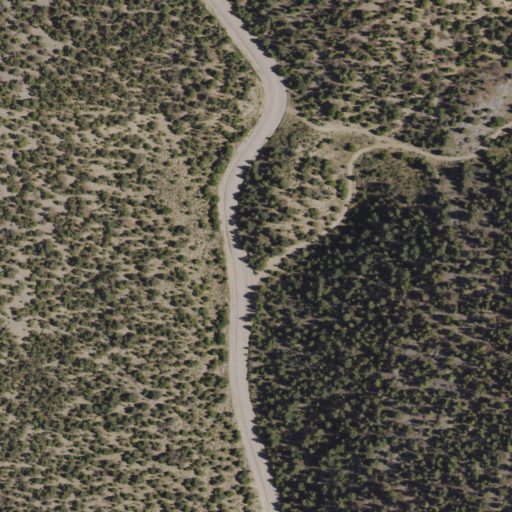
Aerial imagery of valley in Nevada named Lead Mine Canyon containing evergreen forest and shrub